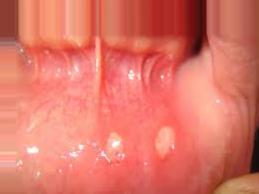
Condition: Mouth Ulcer